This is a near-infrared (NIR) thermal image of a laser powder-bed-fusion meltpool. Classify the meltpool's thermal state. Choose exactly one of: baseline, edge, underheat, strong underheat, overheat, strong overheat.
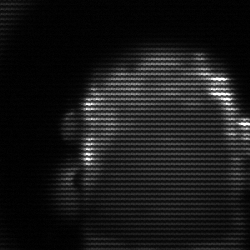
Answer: baseline